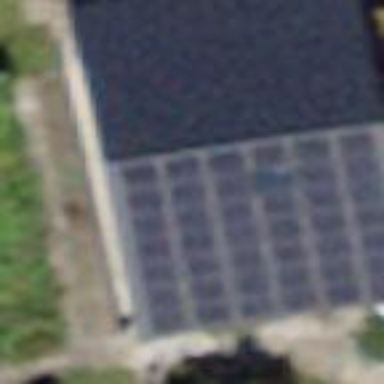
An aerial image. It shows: Detached building with gabled roof.